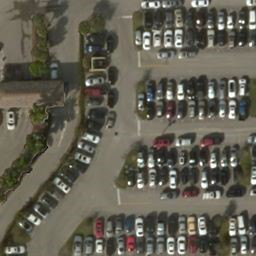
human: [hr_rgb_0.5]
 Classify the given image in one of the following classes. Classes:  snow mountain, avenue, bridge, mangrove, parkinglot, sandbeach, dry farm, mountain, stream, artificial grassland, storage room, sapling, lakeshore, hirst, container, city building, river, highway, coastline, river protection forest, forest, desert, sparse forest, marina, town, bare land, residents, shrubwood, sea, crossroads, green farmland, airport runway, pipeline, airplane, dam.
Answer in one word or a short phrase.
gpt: parkinglot